Question: I have run into a slight issue and am struggling to resolve it. Basically what is happening is that I have a JTable which is being populated by an array that I get from an API call.
What I currently have is that if a device shows as online it will change GREEN, if offline, then a light-gray.
The problem is that it is affecting the entire ROW and not just the status CELL. I only want the status cell to highlight green. Any help would be really appreciated.
'''
custTable = new javax.swing.JTable(model){
@Override
public Component prepareRenderer(TableCellRenderer renderer, int rowIndex,
int columnIndex) {
JComponent component = (JComponent) super.prepareRenderer(renderer, rowIndex, columnIndex);
if(getValueAt(rowIndex,1).toString().equalsIgnoreCase("Online"))
{
component.setBackground(Color.GREEN);
}
else if(getValueAt(rowIndex,1).toString().equalsIgnoreCase("Offline"))
{
component.setBackground(Color.lightGray);
}
return component;
}
'''

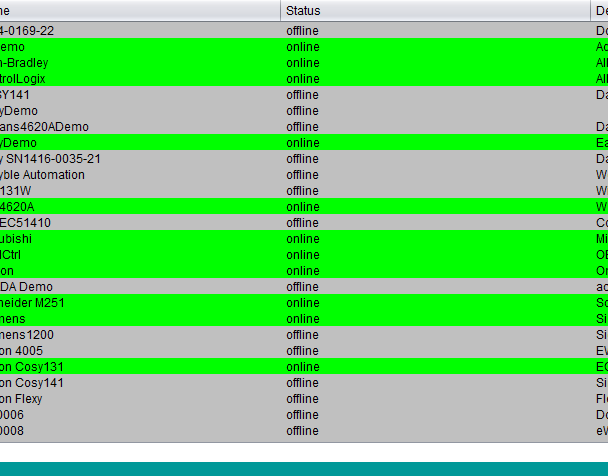
Answer: Don't override the prepareRenderer() method. Generally you would only override this method when you want the rendering to be effective for the enter row. This approach is useful because the rendering code is in one place and you don't have to create custom renderers for every column in the table.
However, for specific rendering of a cell in a specific column you should create a custom renderer for the column.
Read the section from the Swing tutorial on <URL> for more information and examples.
The tutorial example implement the TableCellRenderer interface. It may be easier to extend the default renderer:
'''
class ColorRenderer extends DefaultTableCellRenderer
{
@Override
public Component getTableCellRendererComponent(
JTable table, Object value, boolean isSelected, boolean hasFocus, int row, int column)
{
super.getTableCellRendererComponent(table, value, isSelected, hasFocus, row, column);
if (!isSelected)
{
int viewColumn = convertColumnIndexToView(1)
String value = getModel().getValueAt(rowIndex, viewColumn).toString();
if ("Online".equalsIgnoreCase(value))
setBackground( Color.GREEN );
else
setBackground( Color.lightgray );
return this;
}
}
}
'''
Note you should convert the column index in case the user has reorder the columns in the table.
Then to use the render you can add it to individual columns using:
'''
TableCellRenderer colorRenderer = new ColorRenderer();
table.getColumnModel().getColumn(1).setCellRenderer( colorRenderer );
'''